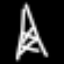
Label: The Eiffel Tower